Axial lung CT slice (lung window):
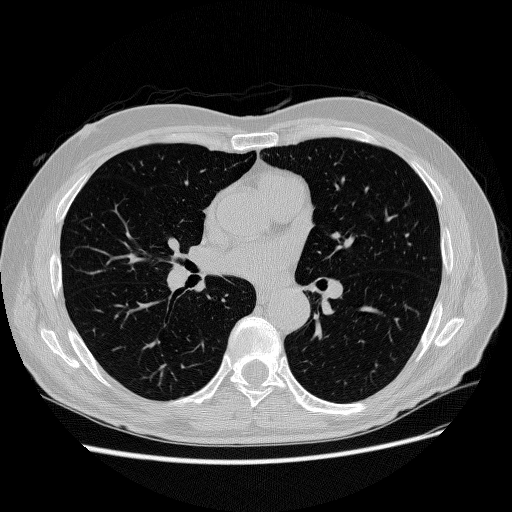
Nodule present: no